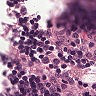
Metastatic tissue present: no